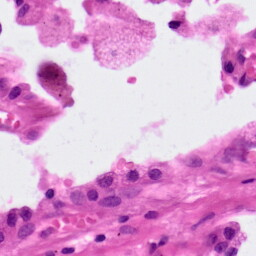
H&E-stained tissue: Lung